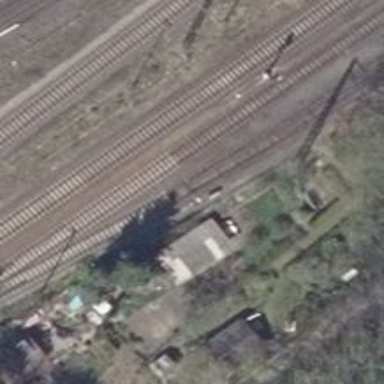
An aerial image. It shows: Rail yard with electrified contact lines for the railway.